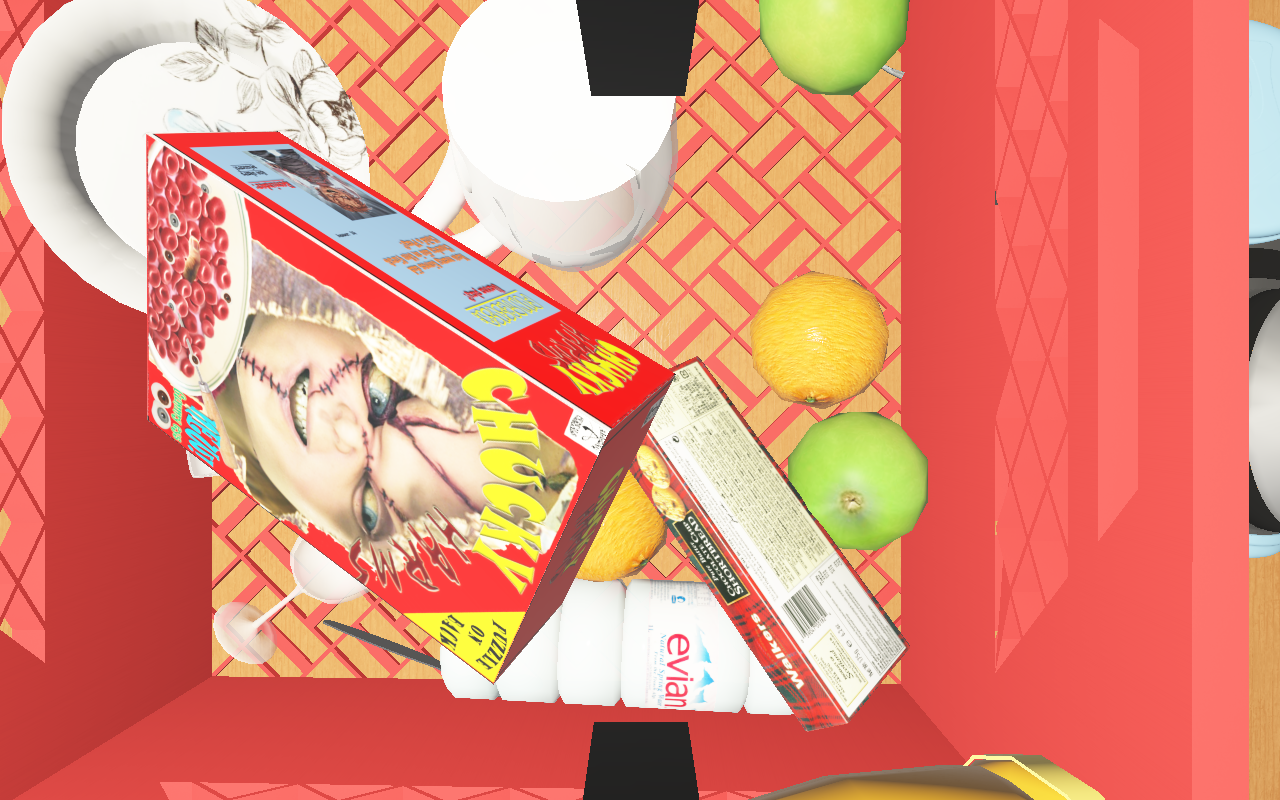
Objects in the scene:
carafe
water bottle
apple
apple
orange
wineglass
jam jar
cereal box
cereal box